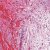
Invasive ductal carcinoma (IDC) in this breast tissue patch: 0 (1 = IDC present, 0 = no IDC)